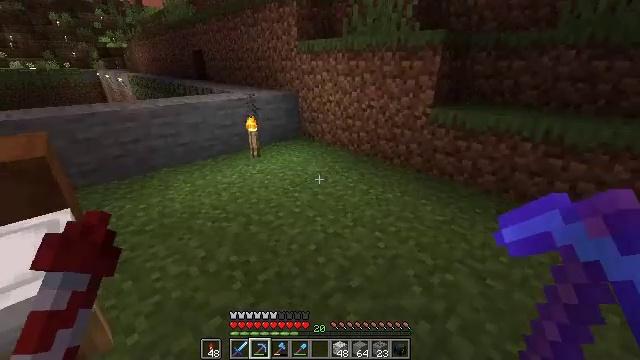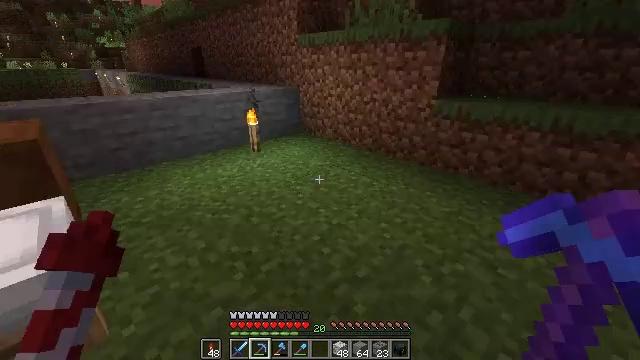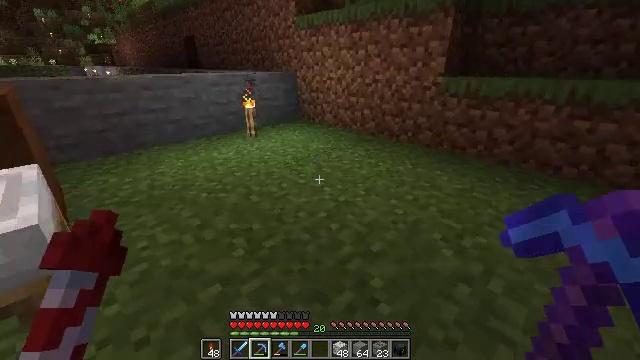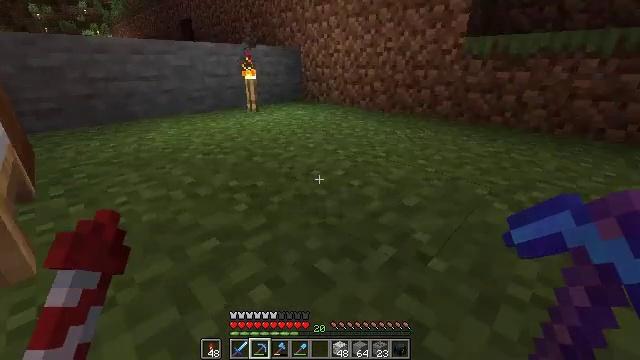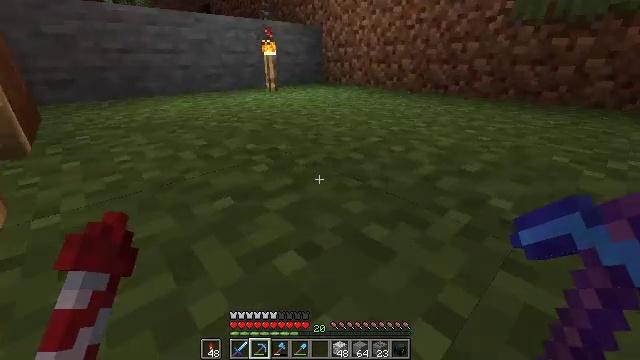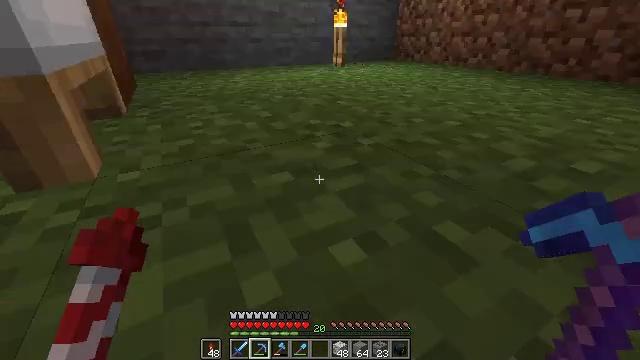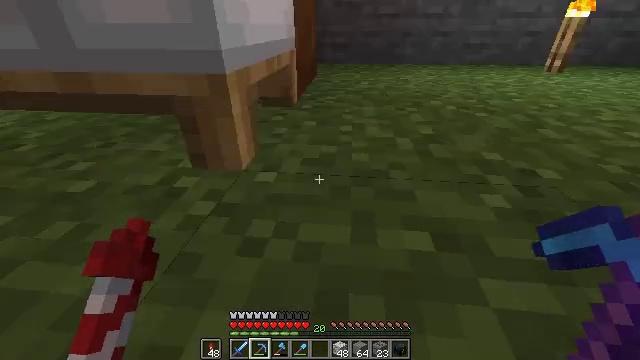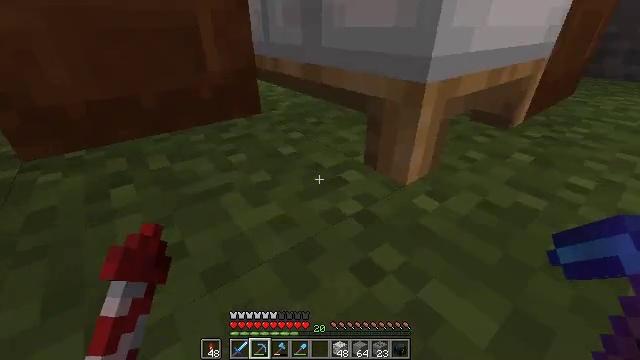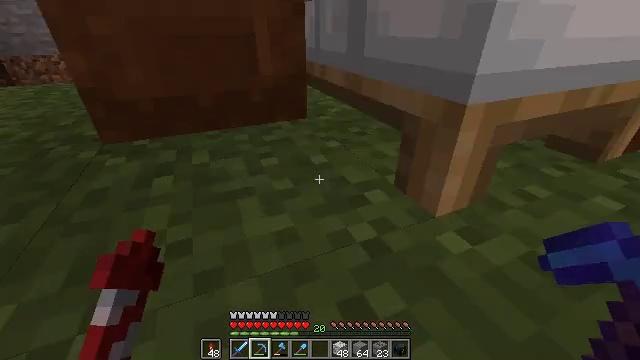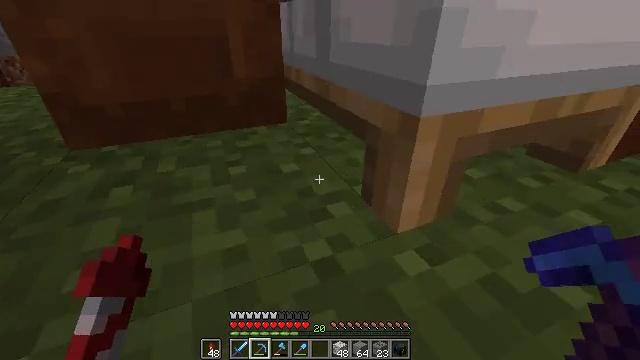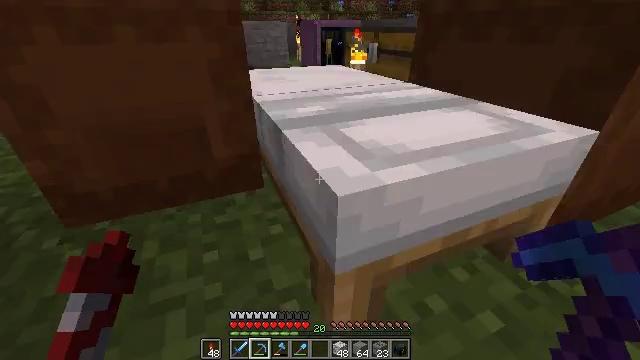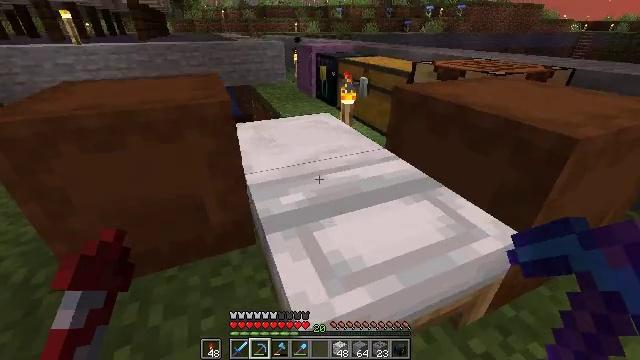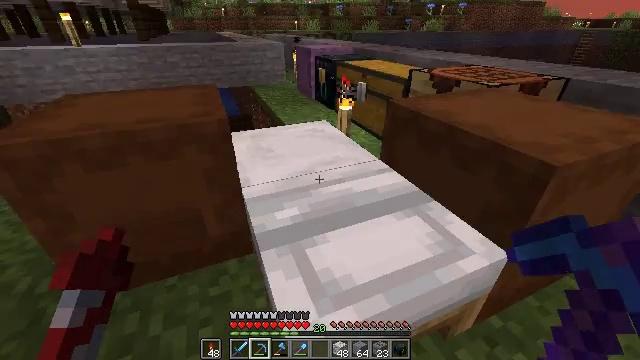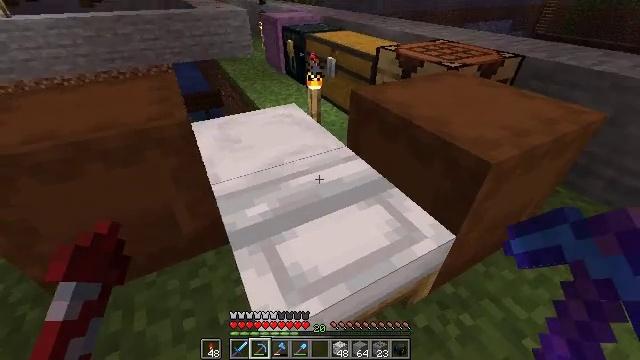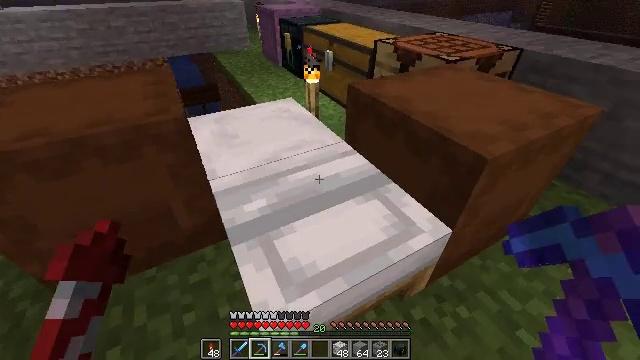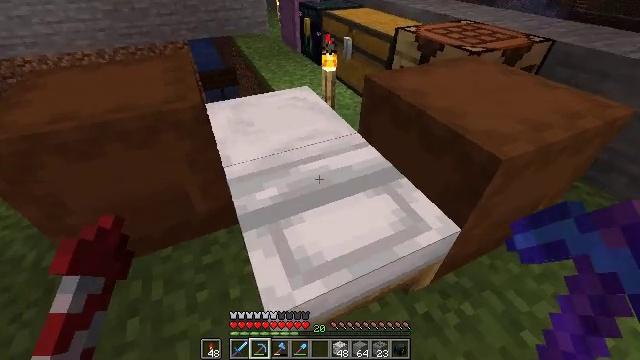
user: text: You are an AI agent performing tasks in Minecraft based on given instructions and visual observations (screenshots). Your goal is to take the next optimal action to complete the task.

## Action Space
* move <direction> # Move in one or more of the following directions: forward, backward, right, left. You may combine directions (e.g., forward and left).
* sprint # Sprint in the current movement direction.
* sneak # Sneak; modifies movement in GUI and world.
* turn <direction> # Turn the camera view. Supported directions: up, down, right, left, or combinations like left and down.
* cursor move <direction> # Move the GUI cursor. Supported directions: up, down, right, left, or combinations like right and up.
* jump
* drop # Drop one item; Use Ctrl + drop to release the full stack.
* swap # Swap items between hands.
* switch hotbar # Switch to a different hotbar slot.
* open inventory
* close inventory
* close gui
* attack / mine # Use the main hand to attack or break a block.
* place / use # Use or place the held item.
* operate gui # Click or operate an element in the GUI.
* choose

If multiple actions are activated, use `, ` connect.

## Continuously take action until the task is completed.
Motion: motion action
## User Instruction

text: Retrieve the white bed for later use.
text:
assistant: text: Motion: no_op
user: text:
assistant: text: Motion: turn right
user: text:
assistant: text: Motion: no_op
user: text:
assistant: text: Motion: turn left
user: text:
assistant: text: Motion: turn left and down
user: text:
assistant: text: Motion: turn left and down
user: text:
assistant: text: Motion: turn left
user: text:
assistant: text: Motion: turn left
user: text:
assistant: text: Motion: no_op
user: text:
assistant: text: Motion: no_op
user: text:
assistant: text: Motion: no_op
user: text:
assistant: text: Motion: no_op
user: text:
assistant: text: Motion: turn right and down
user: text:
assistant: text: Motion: turn down
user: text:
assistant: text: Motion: turn left and down, use / place
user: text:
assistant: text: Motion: turn left and down, use / place
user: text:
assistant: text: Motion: turn left and down, use / place
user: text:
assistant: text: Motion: no_op
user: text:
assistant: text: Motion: no_op
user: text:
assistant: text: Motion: no_op
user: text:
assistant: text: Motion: no_op
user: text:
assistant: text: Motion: no_op
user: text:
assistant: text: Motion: no_op
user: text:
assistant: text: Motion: no_op
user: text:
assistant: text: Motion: no_op
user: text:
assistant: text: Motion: cursor move up
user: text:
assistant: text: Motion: cursor move right and up
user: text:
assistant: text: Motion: no_op
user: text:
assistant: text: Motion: no_op
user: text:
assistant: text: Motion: no_op